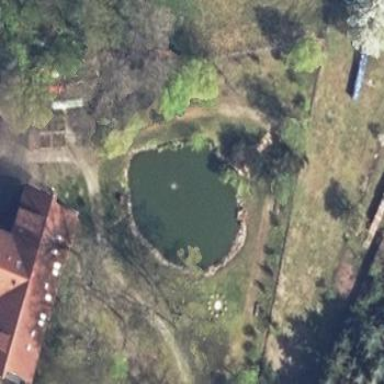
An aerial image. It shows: Pond of fire water used for emergency purposes.